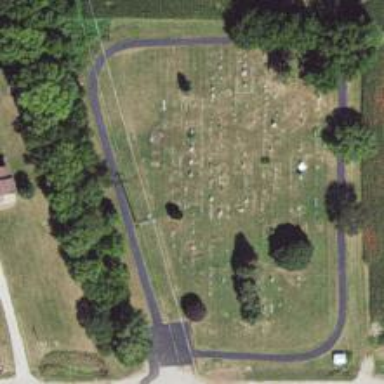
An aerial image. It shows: Cemetery or graveyard.